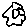
Label: flower